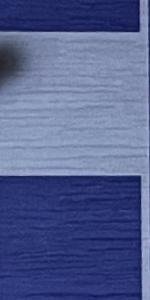
Label: Empty